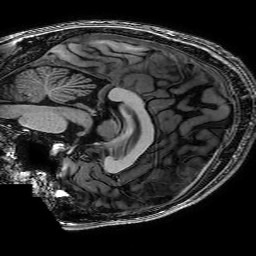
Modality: T1w
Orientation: sagittal
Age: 27
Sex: male
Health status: healthy